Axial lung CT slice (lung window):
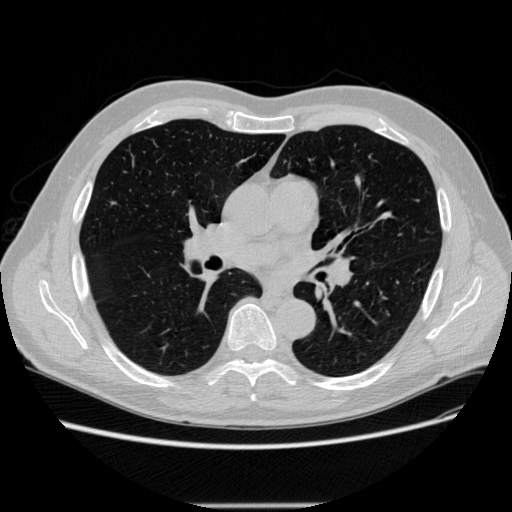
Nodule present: no